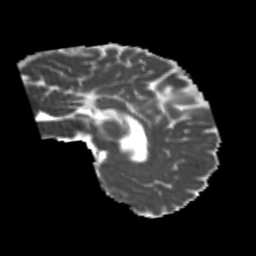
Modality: MD
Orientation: sagittal
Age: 22
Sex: male
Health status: healthy
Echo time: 0.074 s